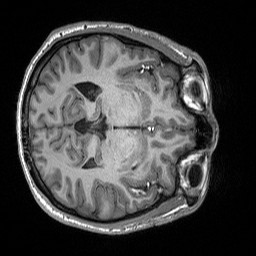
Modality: T1w
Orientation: axial
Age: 24
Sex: male
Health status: healthy
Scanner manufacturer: siemens
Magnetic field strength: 3 T
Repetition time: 2.53 s
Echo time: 0.00219 s